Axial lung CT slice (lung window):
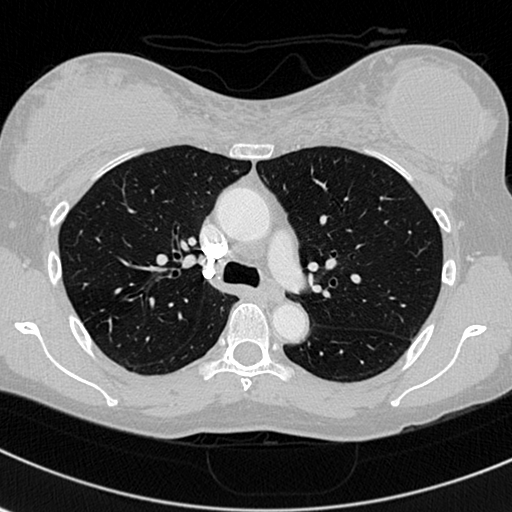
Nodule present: no